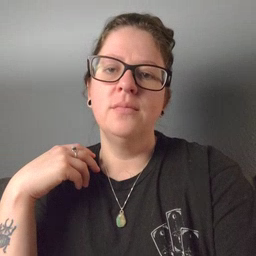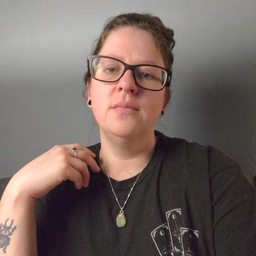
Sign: cloud